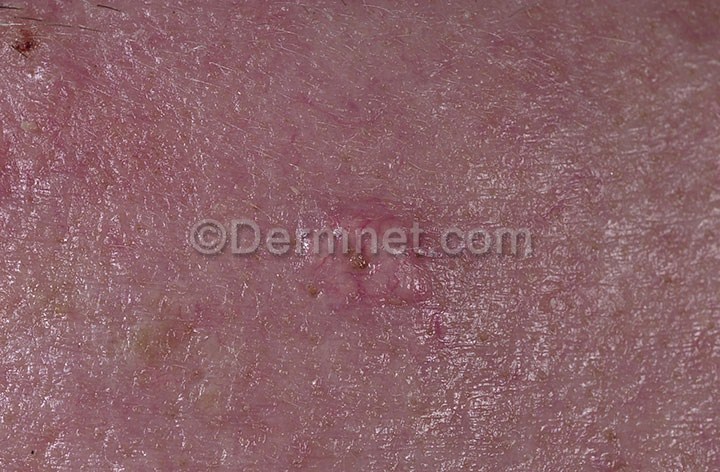
Disease: Seborrheic Keratoses and other Benign Tumors